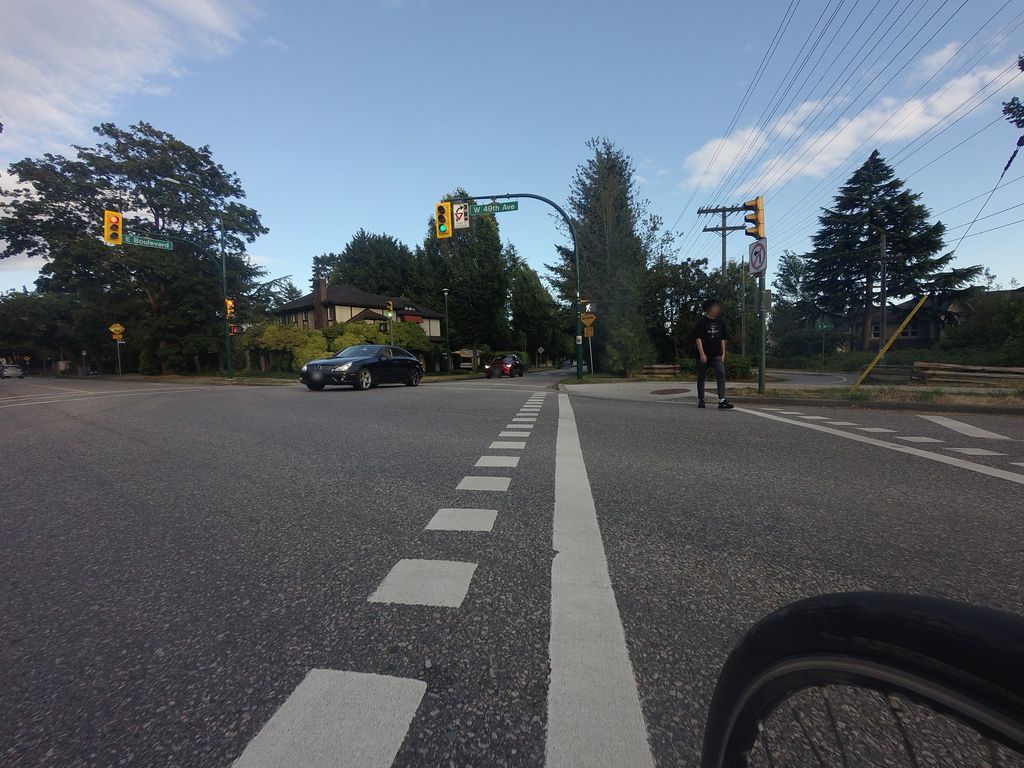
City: vancouver